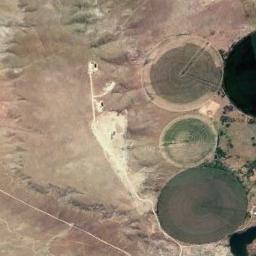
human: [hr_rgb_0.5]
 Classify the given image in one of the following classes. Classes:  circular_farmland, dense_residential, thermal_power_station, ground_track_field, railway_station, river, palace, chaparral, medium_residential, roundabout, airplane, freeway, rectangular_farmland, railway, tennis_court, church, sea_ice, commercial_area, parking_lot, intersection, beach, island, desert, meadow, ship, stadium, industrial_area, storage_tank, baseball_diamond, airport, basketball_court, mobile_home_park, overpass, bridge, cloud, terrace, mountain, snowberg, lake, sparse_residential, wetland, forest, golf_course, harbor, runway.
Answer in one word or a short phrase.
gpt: circular_farmland